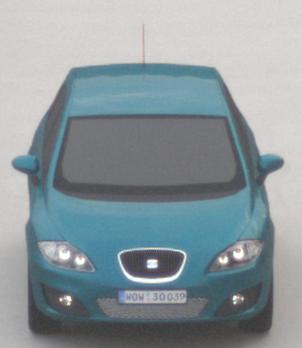
Make: SEAT
Model: Leon 1.4
Detailed model: Leon (1P)
Model produced from: 2009/04
Model produced until: 2010/08
Doors: 5
Color: blue
Road condition: dry road
Daytime: morning or afternoon
Contrast: low contrast